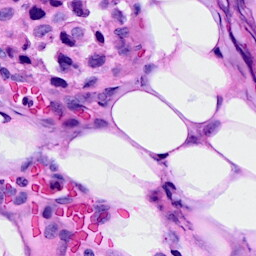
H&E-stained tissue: Breast